Field crop: maize
Growth stage: 1
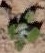
Species: chenopodium